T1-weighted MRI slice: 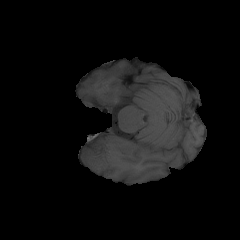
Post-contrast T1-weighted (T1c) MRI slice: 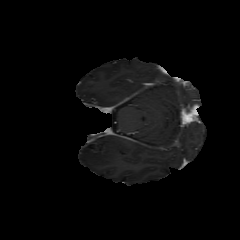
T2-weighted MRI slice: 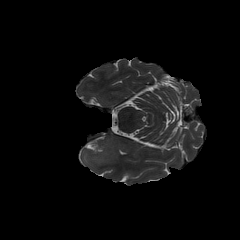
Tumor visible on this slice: yes